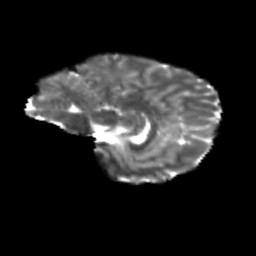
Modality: T2w
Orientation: sagittal
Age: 13
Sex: male
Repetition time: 9.512 s
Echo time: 0.089 s